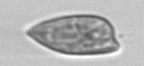
Label: Prorocentrum_dentatum